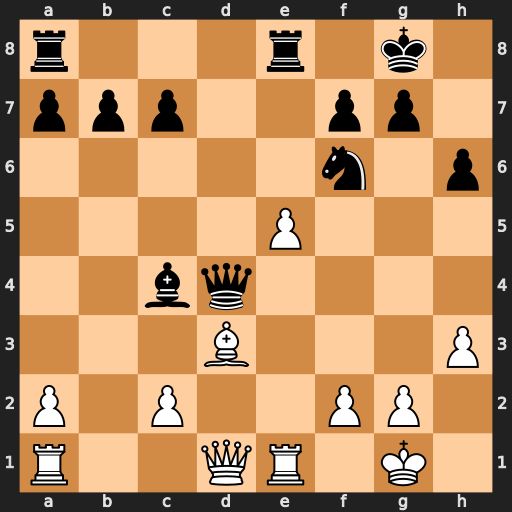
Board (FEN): r3r1k1/ppp2pp1/5n1p/4P3/2bq4/3B3P/P1P2PP1/R2QR1K1
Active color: w
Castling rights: -
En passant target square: -
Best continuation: Bh7+ Nxh7 Qxd4